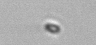
Label: nanoplankton_mix